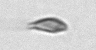
Label: Cryptophyta